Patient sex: M
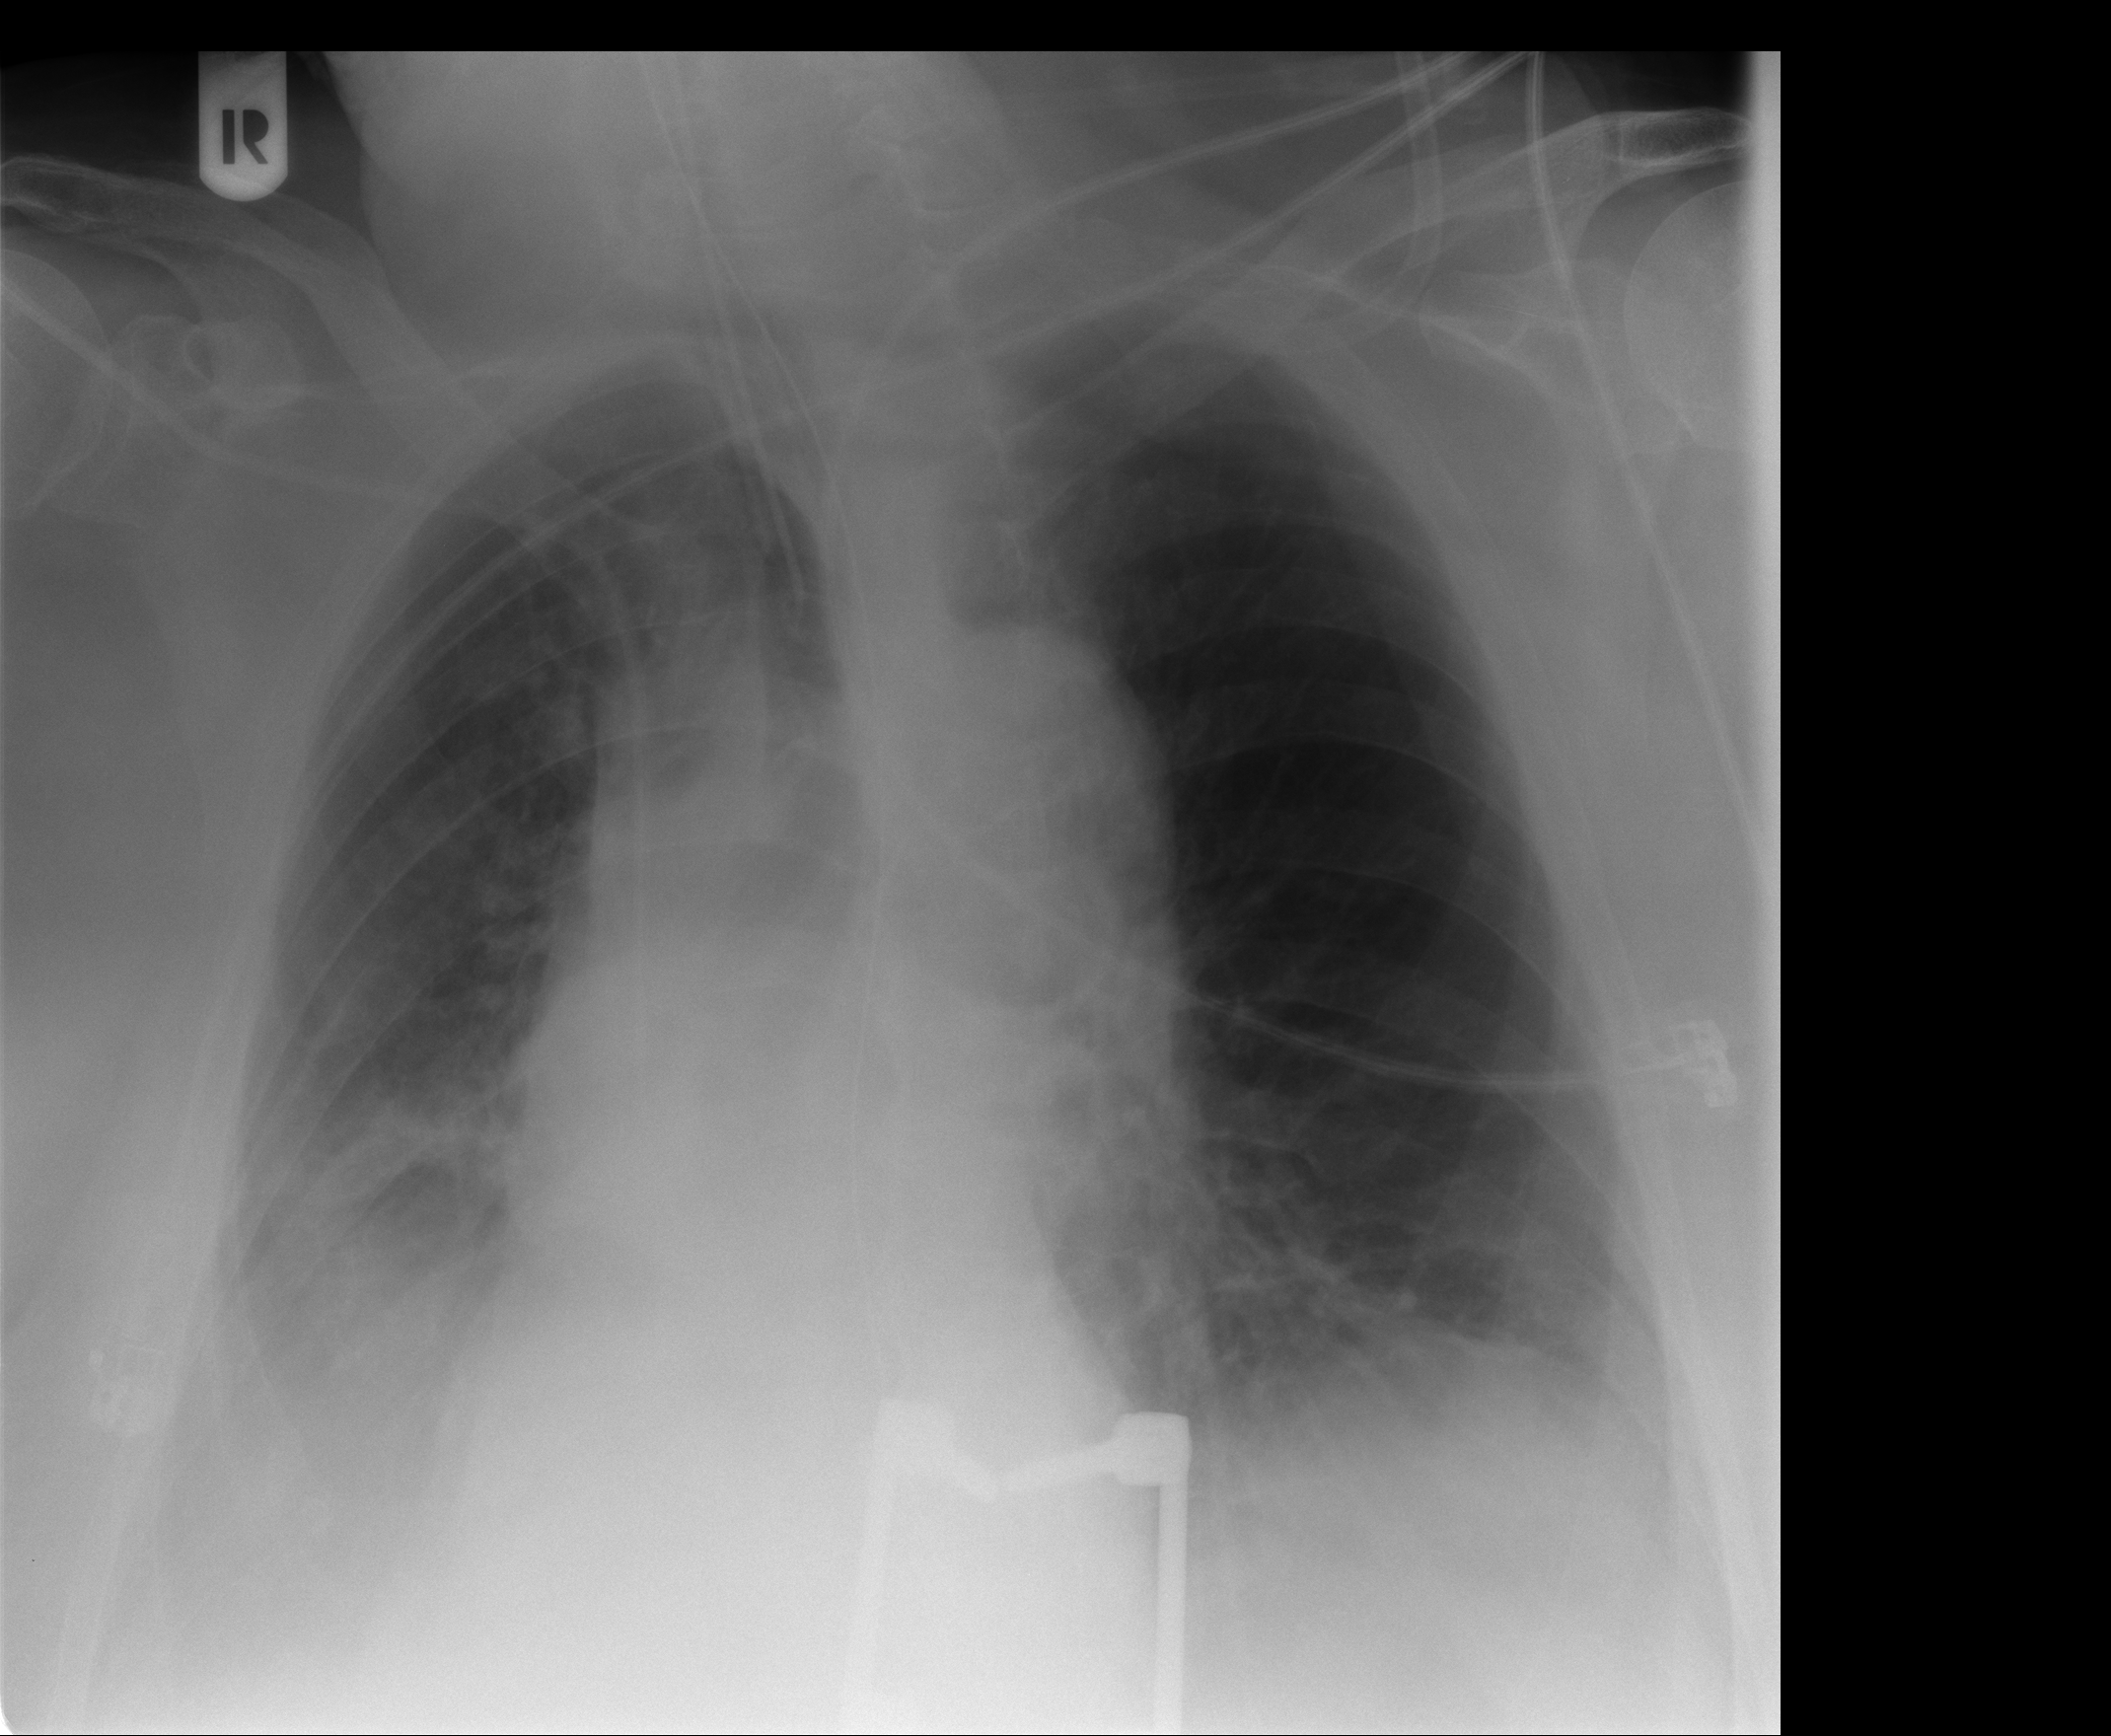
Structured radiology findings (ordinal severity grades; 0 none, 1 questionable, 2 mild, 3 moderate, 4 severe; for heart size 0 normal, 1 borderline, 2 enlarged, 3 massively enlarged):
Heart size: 0
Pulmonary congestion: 0
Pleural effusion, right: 2
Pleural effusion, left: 2
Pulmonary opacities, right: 1
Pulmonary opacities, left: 0
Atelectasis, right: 3
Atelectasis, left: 2